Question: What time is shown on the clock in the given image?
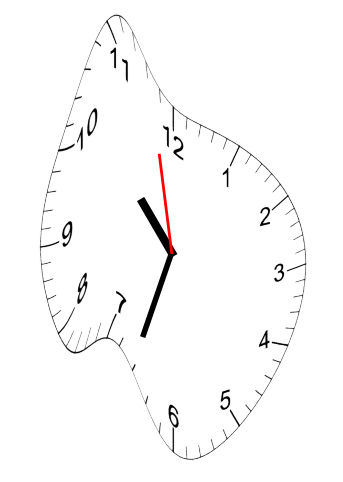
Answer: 10:32:58